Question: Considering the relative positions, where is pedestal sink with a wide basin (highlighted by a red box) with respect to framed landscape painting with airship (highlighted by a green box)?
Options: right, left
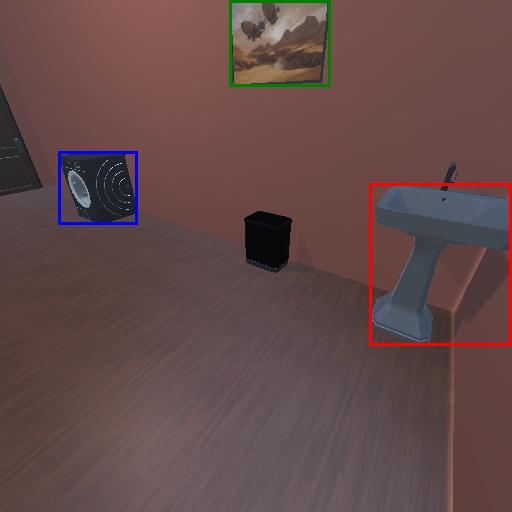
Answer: right